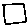
Label: square